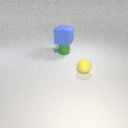
small green metal cylinder below large blue rubber cube